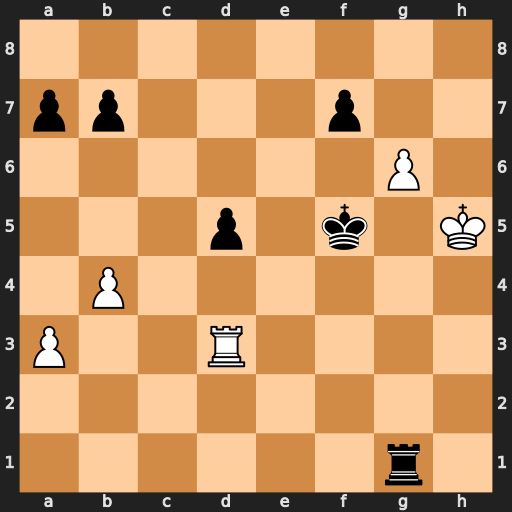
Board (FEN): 8/pp3p2/6P1/3p1k1K/1P6/P2R4/8/6r1
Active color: w
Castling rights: -
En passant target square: -
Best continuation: Rf3+ Ke4 gxf7 Kxf3 f8=Q+